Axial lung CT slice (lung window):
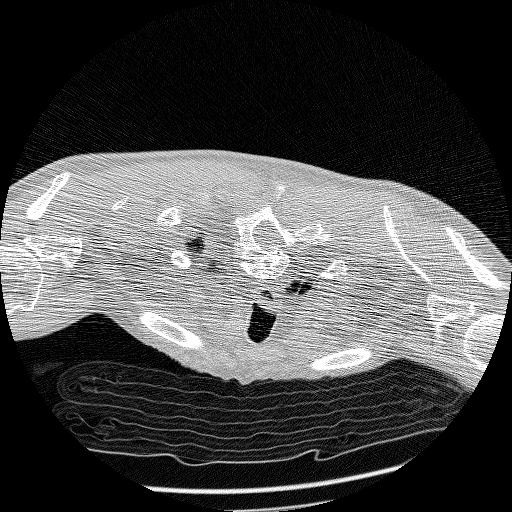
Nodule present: no